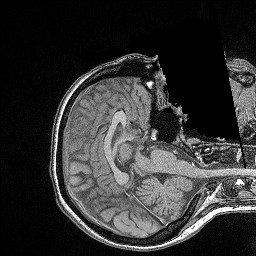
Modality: FLASH
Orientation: axial
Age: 24
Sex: female